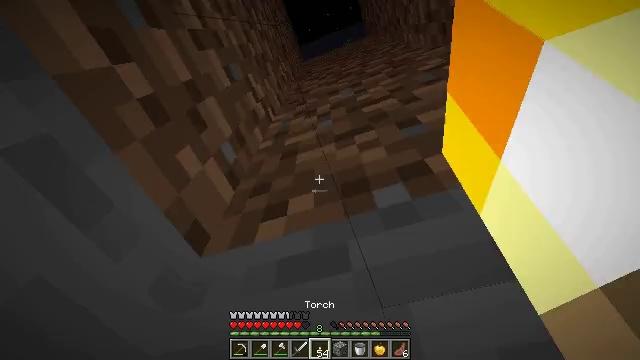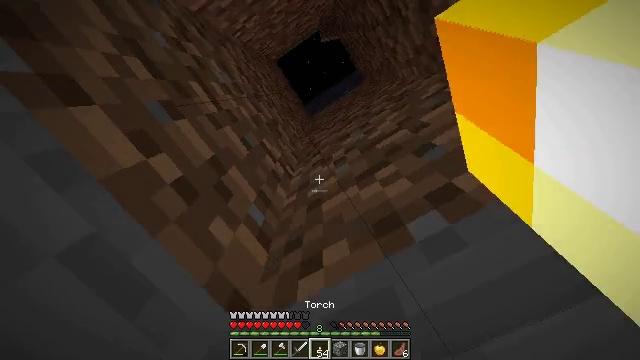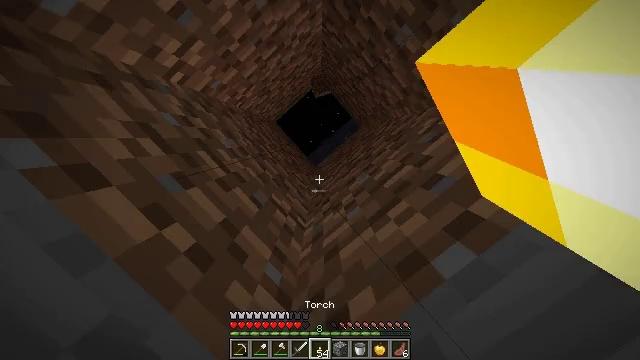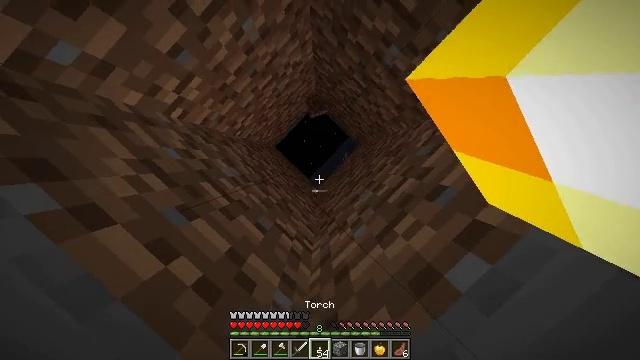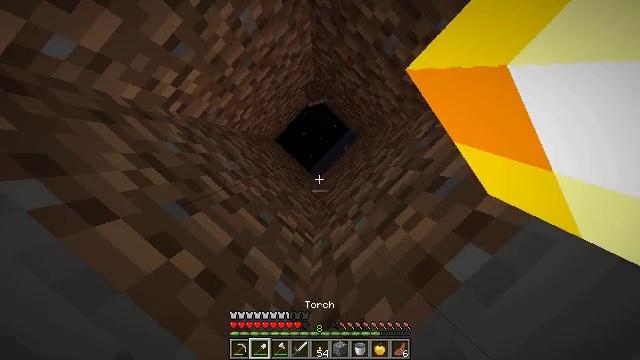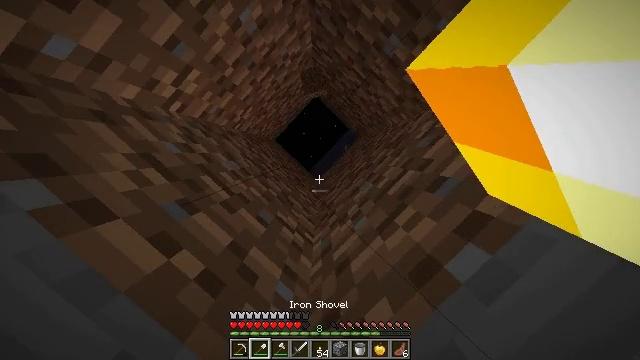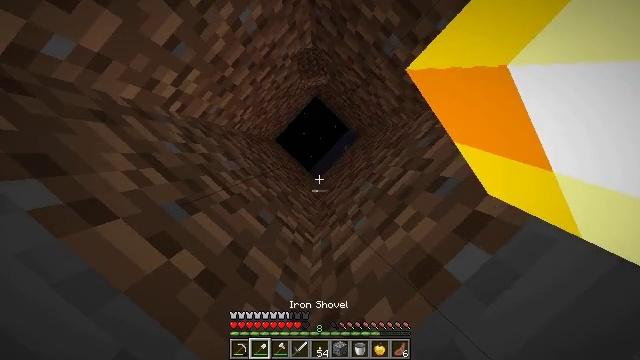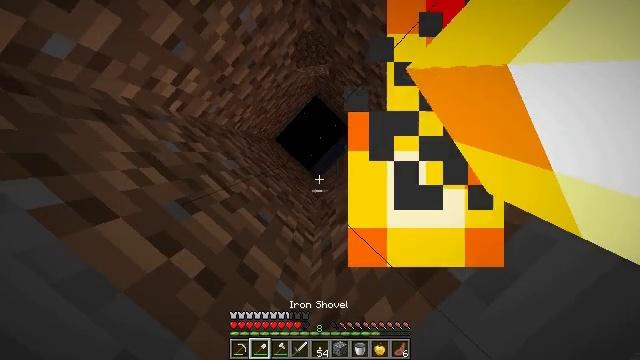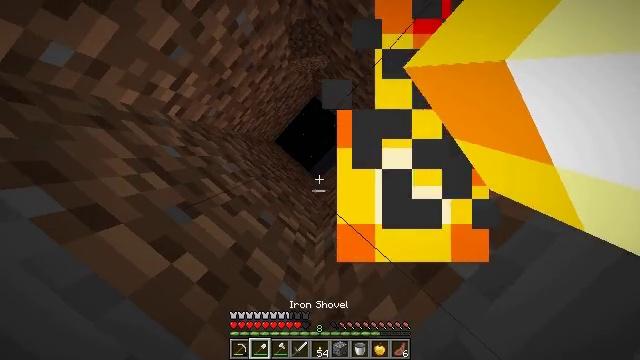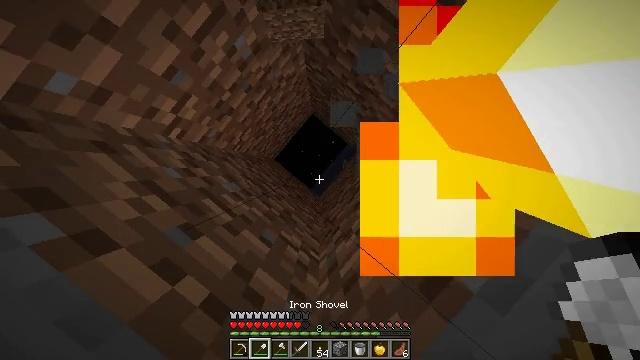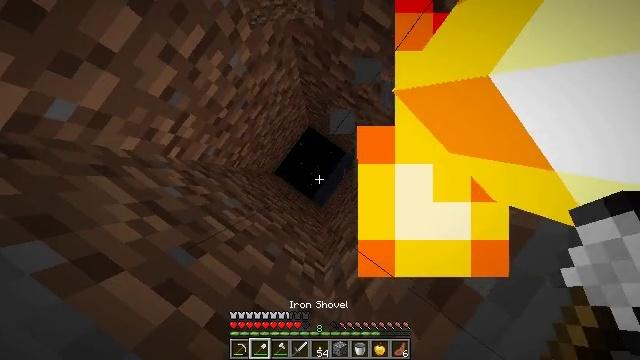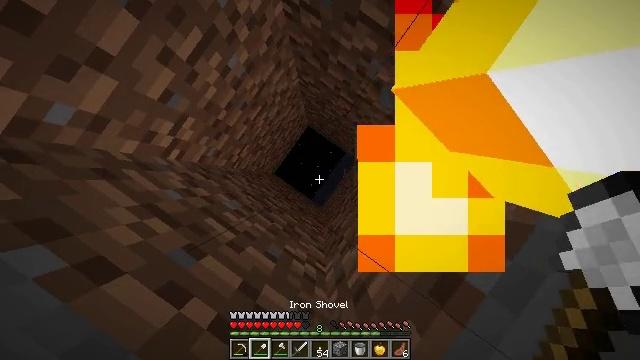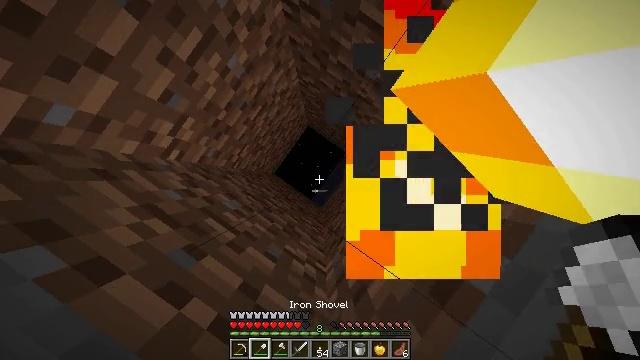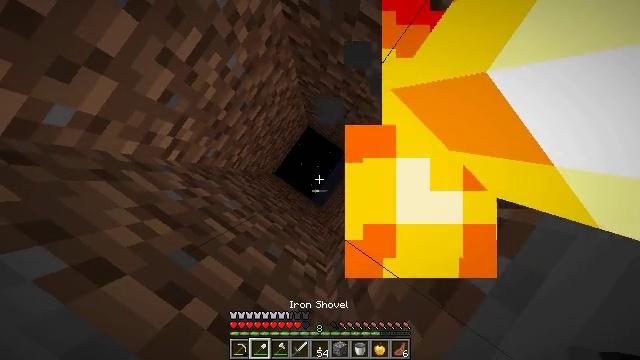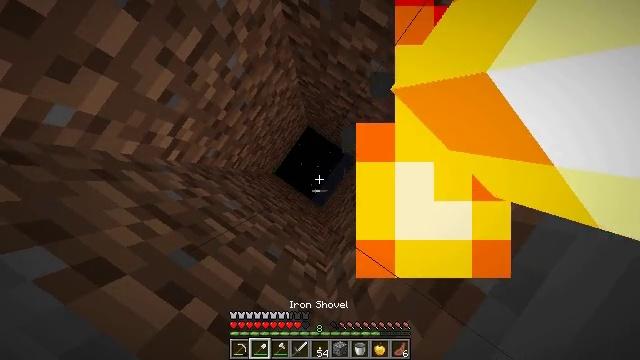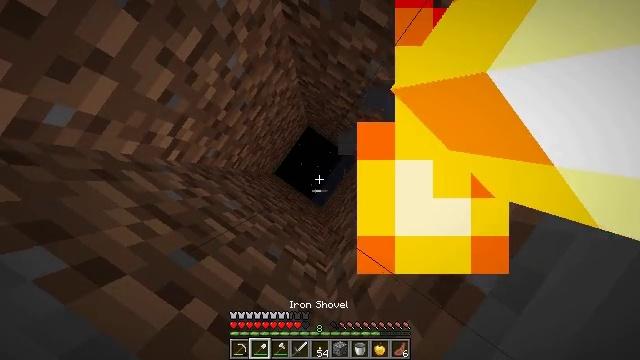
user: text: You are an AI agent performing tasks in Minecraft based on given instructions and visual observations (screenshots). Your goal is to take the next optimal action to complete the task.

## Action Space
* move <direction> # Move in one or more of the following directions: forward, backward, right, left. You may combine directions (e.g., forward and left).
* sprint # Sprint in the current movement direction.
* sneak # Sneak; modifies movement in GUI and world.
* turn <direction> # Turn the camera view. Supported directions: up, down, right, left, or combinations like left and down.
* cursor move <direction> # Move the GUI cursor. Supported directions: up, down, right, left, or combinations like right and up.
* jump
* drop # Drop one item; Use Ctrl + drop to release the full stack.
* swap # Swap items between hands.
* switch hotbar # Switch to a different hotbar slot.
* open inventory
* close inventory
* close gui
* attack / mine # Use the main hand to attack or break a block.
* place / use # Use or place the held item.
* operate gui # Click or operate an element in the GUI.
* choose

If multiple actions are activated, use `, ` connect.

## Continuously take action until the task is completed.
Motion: motion action
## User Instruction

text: Take down the wall torch for reuse.
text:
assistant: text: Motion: turn left and up
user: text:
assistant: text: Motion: turn left and up
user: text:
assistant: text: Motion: turn left and up
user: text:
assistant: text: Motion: turn down, switch to hotbar 2
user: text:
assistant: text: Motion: switch to hotbar 2
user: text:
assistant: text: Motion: switch to hotbar 2
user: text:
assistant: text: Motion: no_op
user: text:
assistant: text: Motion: turn left
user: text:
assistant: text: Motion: turn left and up
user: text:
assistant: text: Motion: turn left and up
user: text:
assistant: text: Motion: turn up
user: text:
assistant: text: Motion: turn up
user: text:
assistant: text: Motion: no_op
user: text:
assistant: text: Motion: no_op
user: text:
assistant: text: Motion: no_op
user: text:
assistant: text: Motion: no_op
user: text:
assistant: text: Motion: move left
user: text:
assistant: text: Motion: move left
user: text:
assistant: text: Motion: move left
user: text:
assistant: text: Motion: no_op
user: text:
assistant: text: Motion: attack / mine
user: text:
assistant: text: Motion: attack / mine
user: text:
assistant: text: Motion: attack / mine
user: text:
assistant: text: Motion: turn right and up, attack / mine
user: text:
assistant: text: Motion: attack / mine
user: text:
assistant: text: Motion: attack / mine
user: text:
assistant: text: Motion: attack / mine
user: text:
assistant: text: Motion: attack / mine
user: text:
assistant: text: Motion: attack / mine
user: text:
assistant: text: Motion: attack / mine